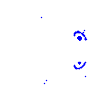
Particle: pion